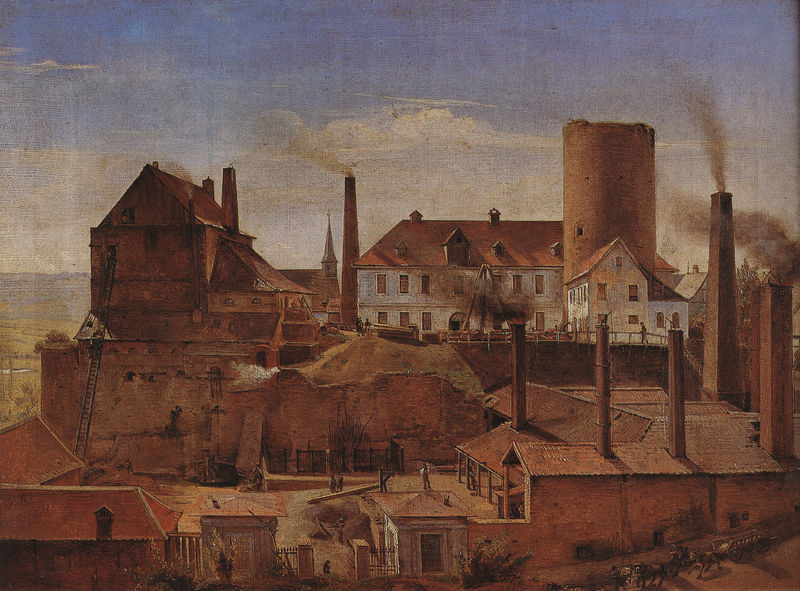
Titel: Die Harkortsche Fabrik auf der Burg Wetter
Künstler: Alfred Rethel
Standort: Duisburg
Institution: Mannesmann Demag AG
Schlagwörter: blau, dunkel, gemälde, himmel, meer, schatten, wasser, weiß, wolken, kirchturm, landschaft, menschen, ocker, stadt, ufer, braun, fenster, grau, hell, holz, licht, schwarz, straße, tür, ölbild, anlage, ausblick, blick, dach, gebäude, haus, rot, tier, tiere, weg, wolke, zaun, beige, malerei, alt, wand, mensch, stein, steine, erde, horizont, häuser, hügel, mühle, nass, gatter, gitter, kirche, qualm, rauch, arbeit, dachziegel, esel, kamin, kamine, karren, pferd, pferde, rund, schornstein, turm, wellen, ansicht, fassade, vedute, arbeiten, getreide, heu, dorf, dächer, mauer, schornsteine, ziegel, dunst, backstein, hof, fabrik, schlot, arbeiter, industrie, wagen, leiter, essen, tor, ortschaft, schlote, wände, innenhof, burg, scheune, gauben, wolcken, anwesen, mauern, rotbraun, mittelalter, industrialisierung, kapelle, dreck, fernsicht, gaube, umwelt, esse, manufaktur, abzug, gespann, wohnen, scheunen, heuwagen, lager, weißs, fuhrwerk, satteldach, ziegelei, brennerei, halde, furhwerk, abbau, brauerei, leitern, wasserturm, pferdekarren, abgase, zollhäuschen, schot